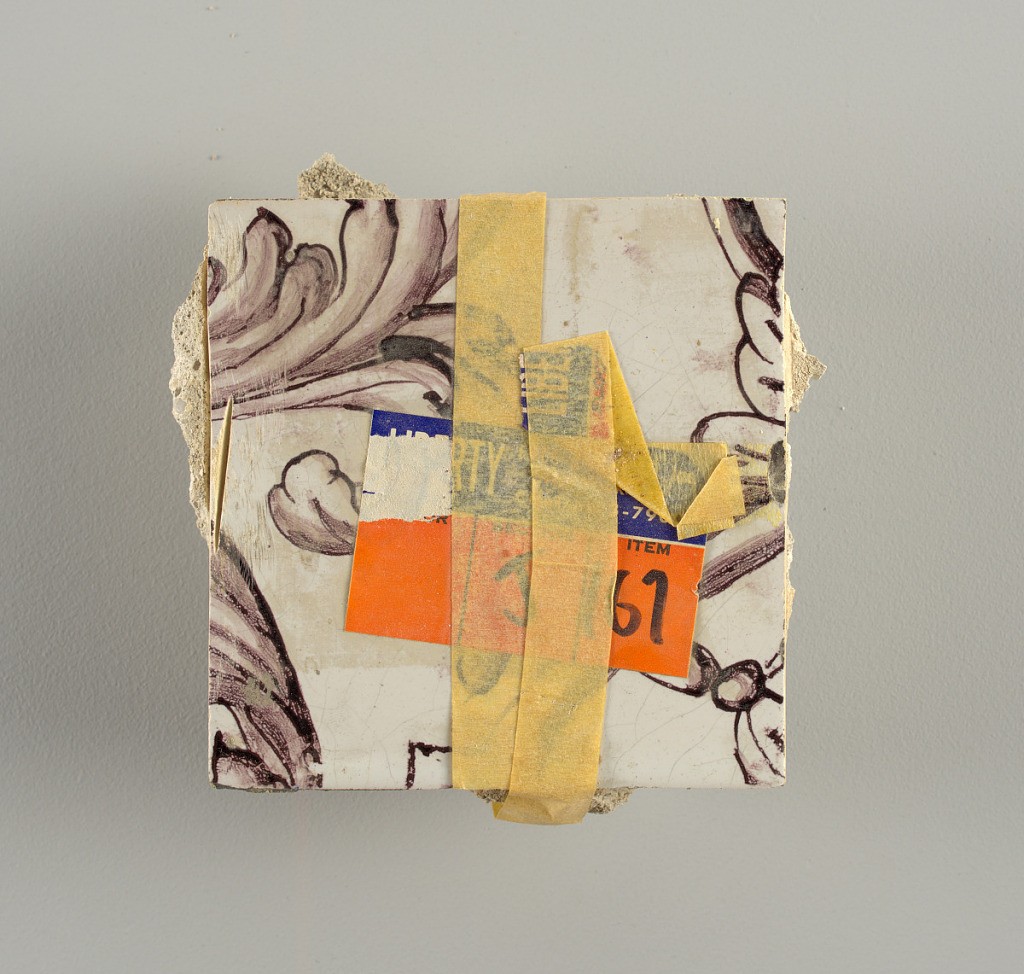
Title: Wall facing
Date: ca. 1725
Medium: tin-glazed earthenware, underglaze
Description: Two vertical rectangles, twenty-three tiles high.  A) Nine tiles wide at top; seven tiles wide at bottom.  B) Ten and one-half tiles wide.

Arabesque design of foliage.  A) with centered figure of Justice under a canopy.  B) with centered urn.